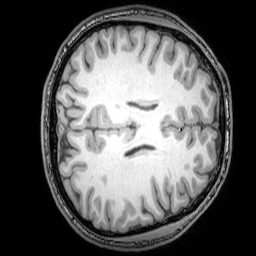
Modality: T1w
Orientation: axial
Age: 24
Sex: male
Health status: healthy
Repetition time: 0.081 s
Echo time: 0.037 s